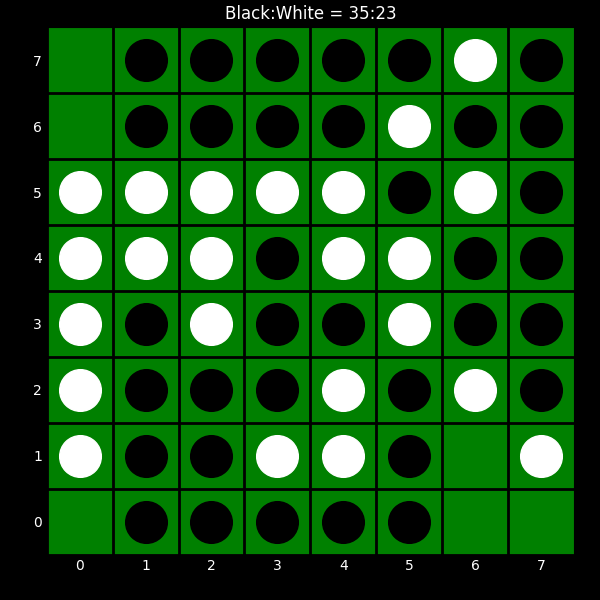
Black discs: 35
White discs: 23